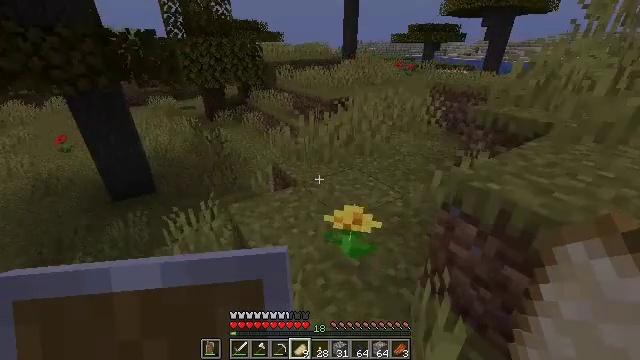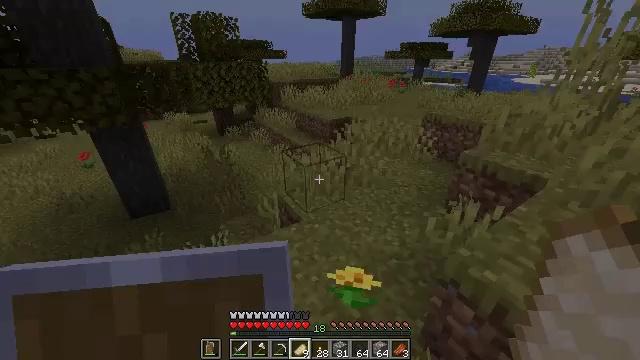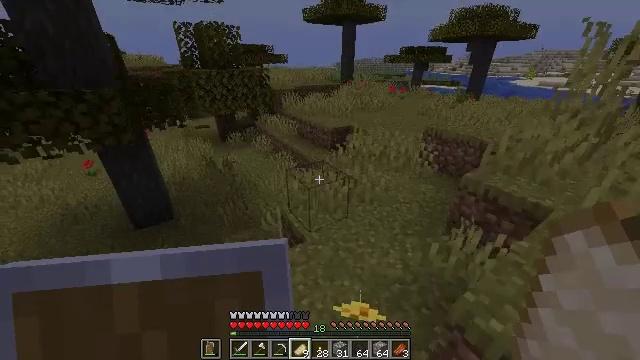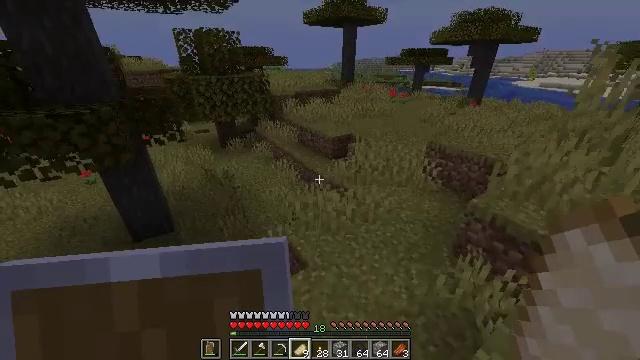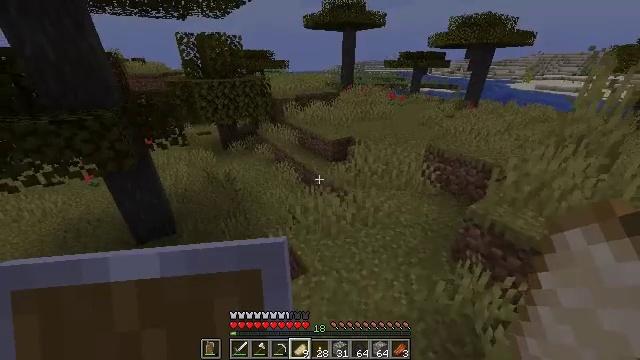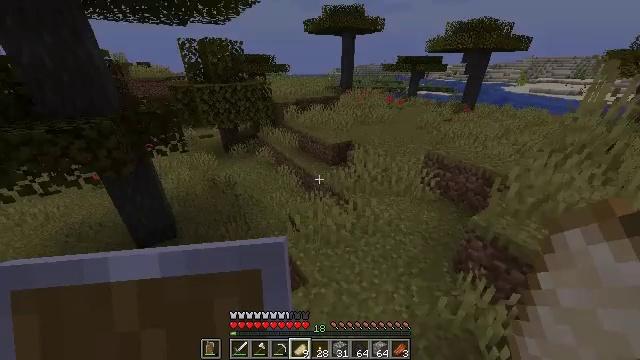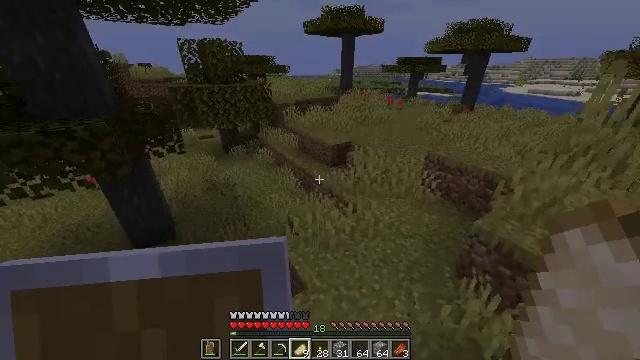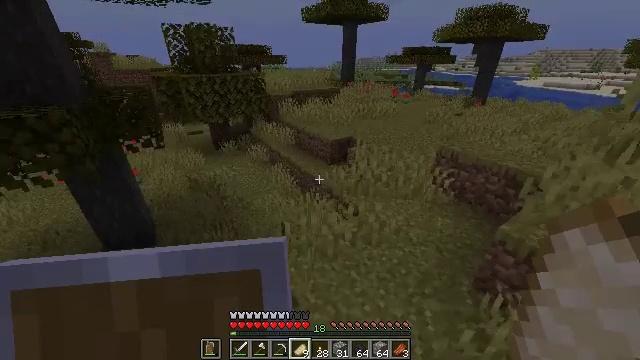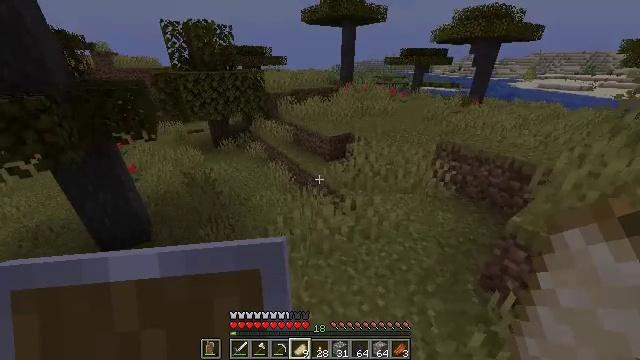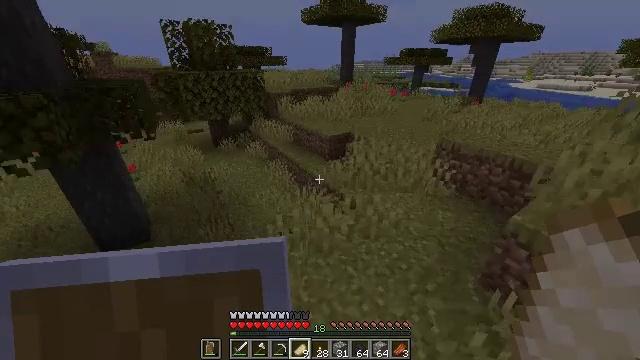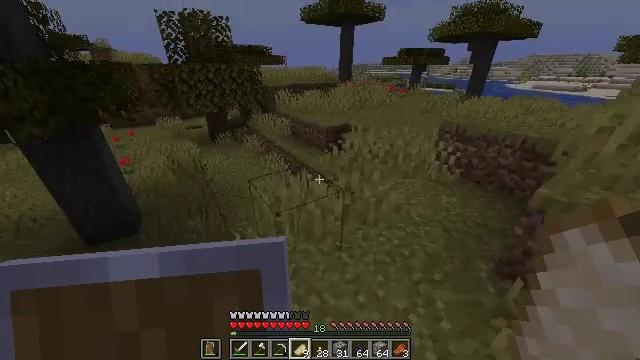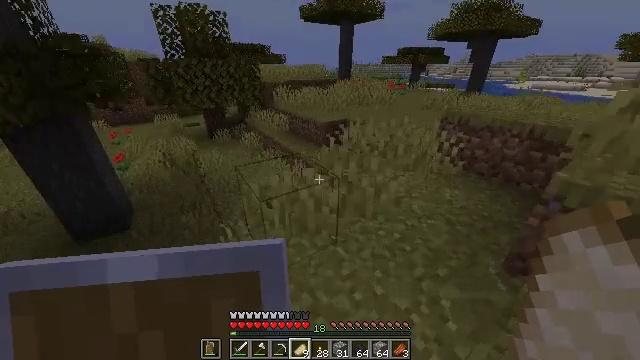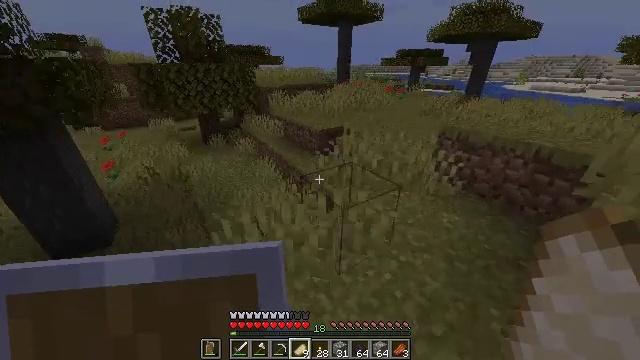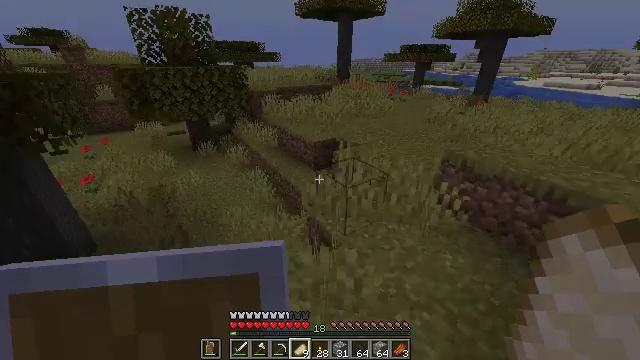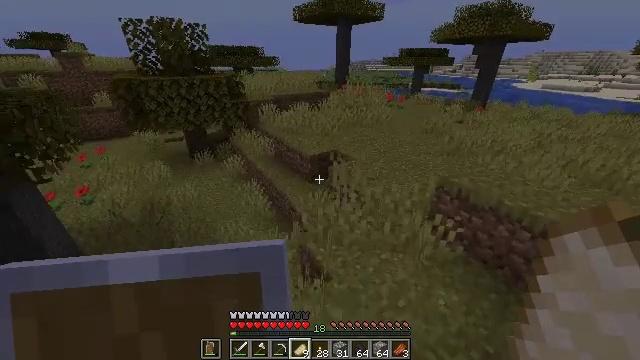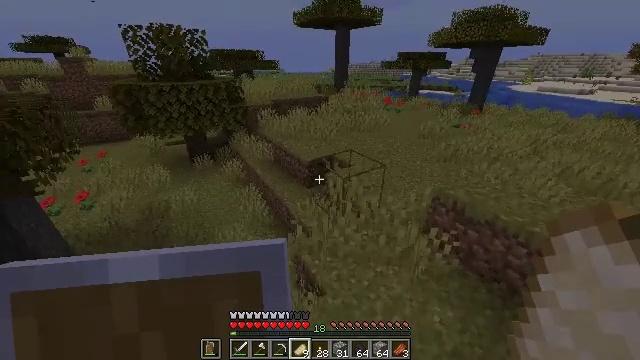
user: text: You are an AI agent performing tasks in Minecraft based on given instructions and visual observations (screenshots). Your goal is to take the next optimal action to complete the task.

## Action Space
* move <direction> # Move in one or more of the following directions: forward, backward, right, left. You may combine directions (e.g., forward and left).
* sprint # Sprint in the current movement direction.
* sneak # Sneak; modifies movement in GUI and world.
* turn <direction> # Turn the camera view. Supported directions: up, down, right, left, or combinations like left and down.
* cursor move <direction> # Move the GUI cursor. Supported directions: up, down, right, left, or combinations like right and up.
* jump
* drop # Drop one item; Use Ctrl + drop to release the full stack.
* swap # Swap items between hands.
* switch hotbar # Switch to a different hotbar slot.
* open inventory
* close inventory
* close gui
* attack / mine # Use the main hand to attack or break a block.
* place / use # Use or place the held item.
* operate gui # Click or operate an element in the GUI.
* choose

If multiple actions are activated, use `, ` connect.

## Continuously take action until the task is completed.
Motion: motion action
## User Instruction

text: Drop an apple.
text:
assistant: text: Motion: move forward and move right, sprint, jump
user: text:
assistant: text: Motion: move forward and move right, sprint, jump
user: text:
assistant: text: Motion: move forward and move right, jump
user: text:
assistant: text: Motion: move forward and move right, jump
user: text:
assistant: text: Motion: move forward and move right, jump
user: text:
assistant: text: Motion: move forward and move right, jump
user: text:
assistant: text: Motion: move forward and move right, jump
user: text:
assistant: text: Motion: move forward and move right, jump
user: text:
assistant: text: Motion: move forward and move right, jump
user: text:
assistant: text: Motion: move forward and move right, jump
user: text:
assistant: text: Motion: move forward and move right, jump
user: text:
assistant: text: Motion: move forward and move right, jump
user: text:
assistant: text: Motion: move forward and move right, jump
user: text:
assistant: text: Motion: move forward and move right, jump
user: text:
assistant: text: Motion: move forward and move right, jump
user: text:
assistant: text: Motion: move forward and move right, jump
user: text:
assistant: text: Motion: move forward and move right, jump
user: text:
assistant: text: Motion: move forward
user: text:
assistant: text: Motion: move forward
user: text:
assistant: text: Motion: move forward
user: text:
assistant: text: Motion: move forward
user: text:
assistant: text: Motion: move forward
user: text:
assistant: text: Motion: move forward
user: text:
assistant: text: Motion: move forward, sprint
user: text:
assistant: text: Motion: move forward, sprint
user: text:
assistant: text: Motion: move forward, sprint
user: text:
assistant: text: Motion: move forward, sprint
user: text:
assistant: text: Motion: move forward, sprint
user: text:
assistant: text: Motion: move forward
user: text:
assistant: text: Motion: move forward, jump